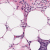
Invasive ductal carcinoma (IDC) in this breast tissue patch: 1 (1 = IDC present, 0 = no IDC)